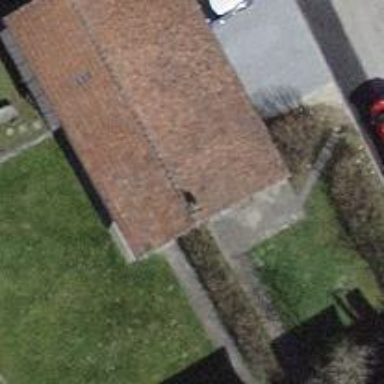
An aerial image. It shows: Group of garages.